Aerial crown-view tile of a tropical tree (Barro Colorado Island, Panama), acquired 20250414:
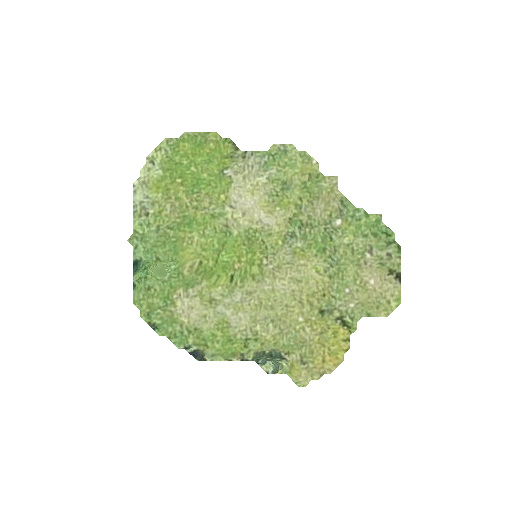
Species: Prioria copaifera
GBIF accepted scientific name: Prioria copaifera
Crown area: 72.954 m²